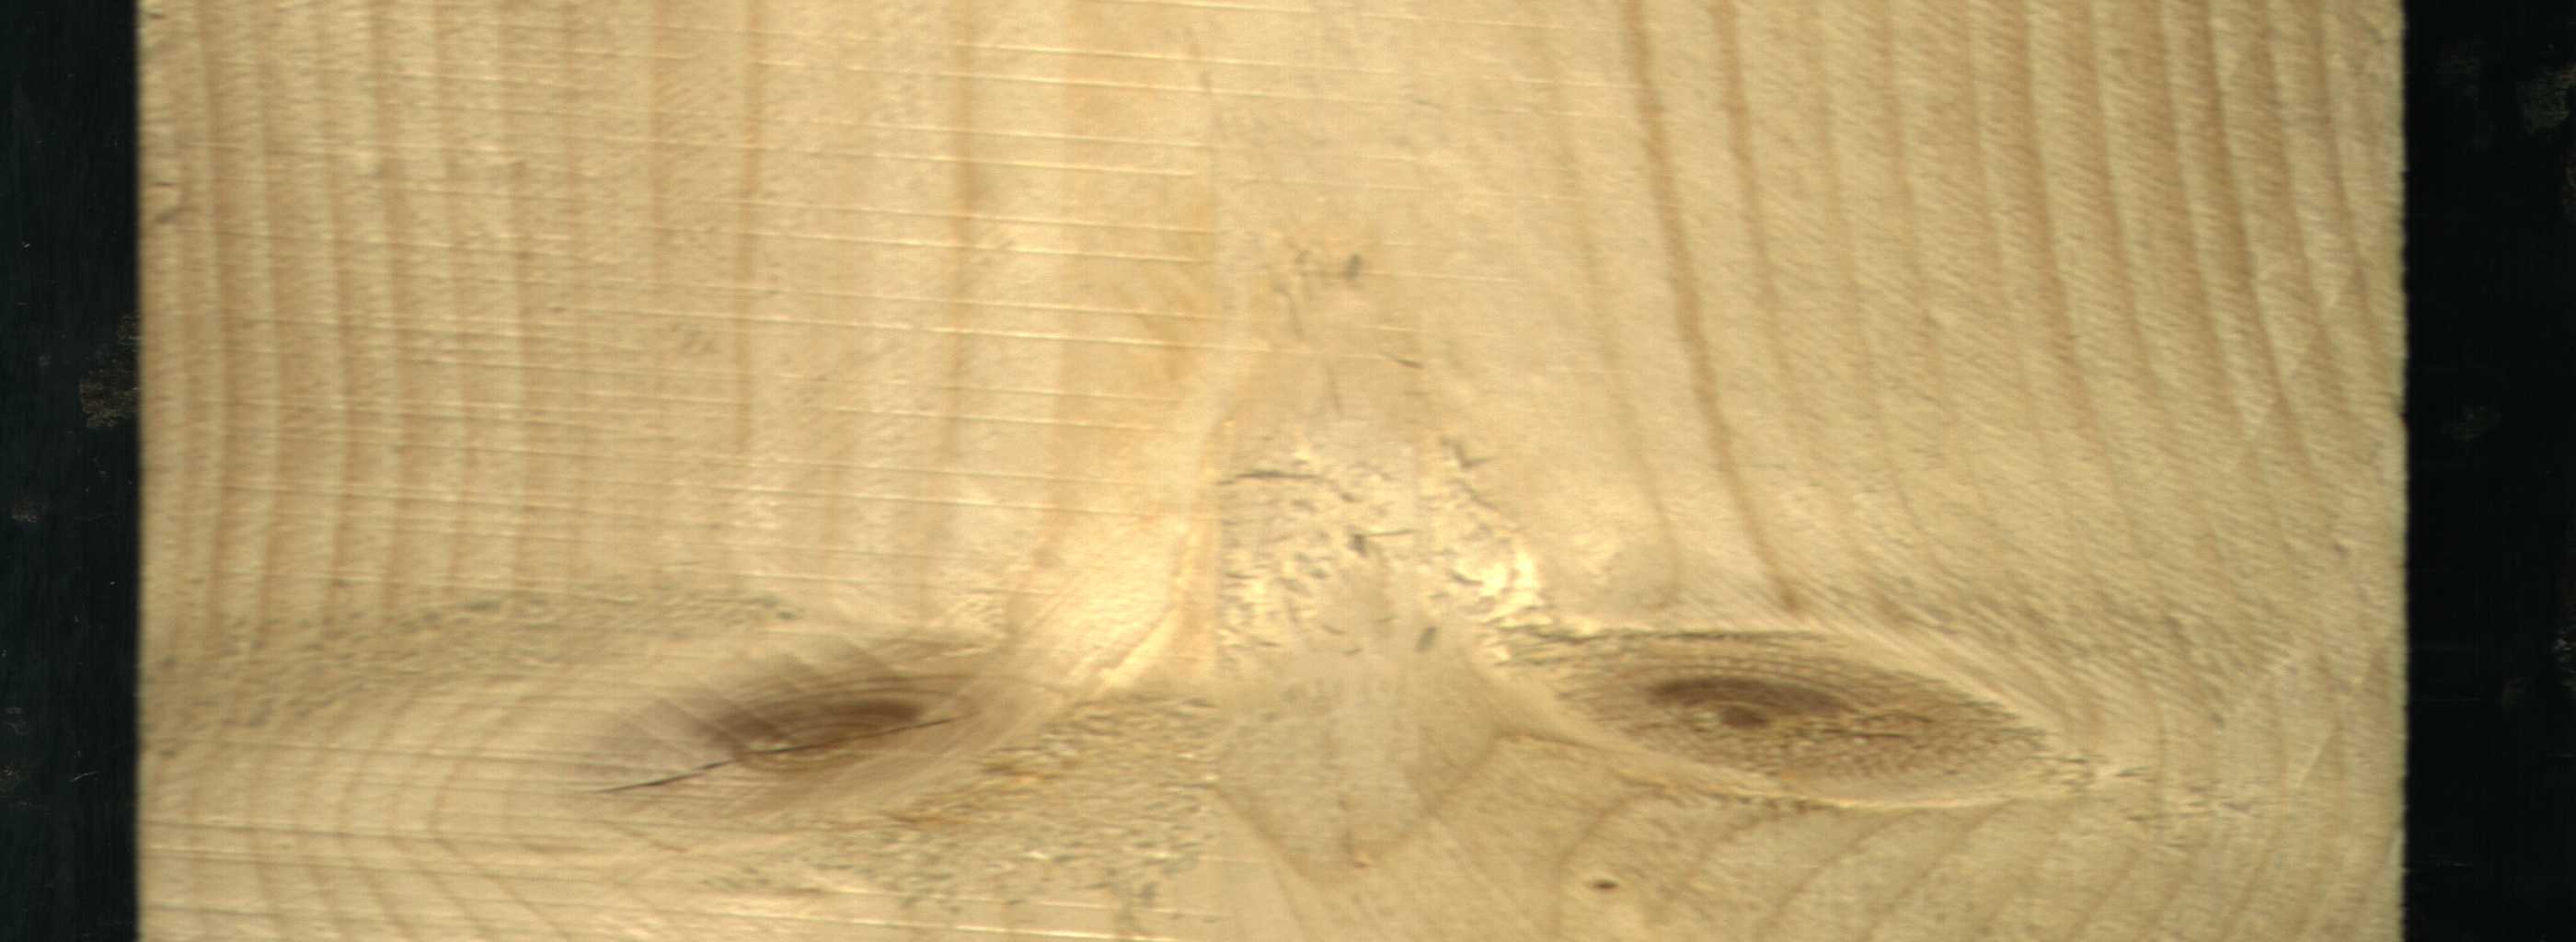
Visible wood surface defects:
knot_with_crack
knot_with_crack
Live_Knot